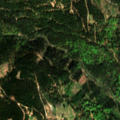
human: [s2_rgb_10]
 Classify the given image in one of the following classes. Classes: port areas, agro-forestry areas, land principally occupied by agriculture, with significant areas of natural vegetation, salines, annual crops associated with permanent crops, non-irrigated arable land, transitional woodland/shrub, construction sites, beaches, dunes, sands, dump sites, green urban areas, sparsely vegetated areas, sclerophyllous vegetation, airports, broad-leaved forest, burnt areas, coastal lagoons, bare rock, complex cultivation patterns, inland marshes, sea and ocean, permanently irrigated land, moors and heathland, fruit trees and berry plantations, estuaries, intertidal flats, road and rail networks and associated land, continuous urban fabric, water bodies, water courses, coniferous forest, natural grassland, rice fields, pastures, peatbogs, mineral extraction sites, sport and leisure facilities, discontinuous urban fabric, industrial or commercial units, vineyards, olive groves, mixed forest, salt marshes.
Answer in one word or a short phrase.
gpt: coniferous forest, mixed forest